Question: I have to create a data table that is ADA compliant. Which is not too hard. However when it comes to tables with layouts as the shown in the image below, I tend to worry how to go about it.
Currently, the table in the following image is not ADA compliant. The table portrays two rows of data. Each row has a table with headers enrolled, avg cum, etc. This inscribed table can have multiple rows (like a normal table).
Any ideas on how to program such a table that is ADA compliant, would be very helpful. You can help me in the form of a short snippet of code or suggesting any other simpler formats of the table other than the one in the picture.

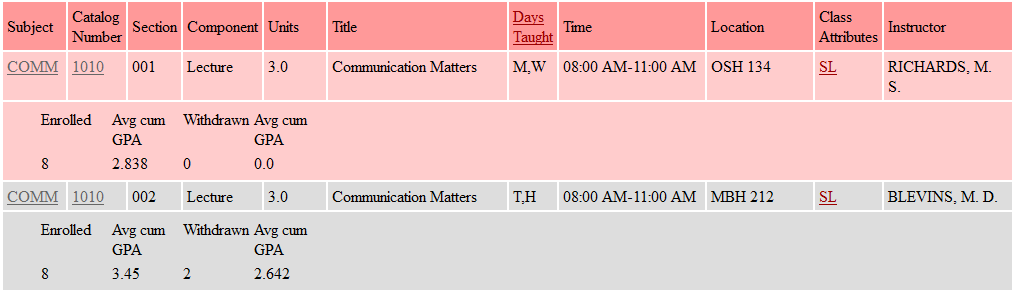
Answer: I think you can make it accessible in two ways. Let us call the main records "classes" which includes instructor and session information, and inscribed table "enrolled" data table.
1) You can make the "enrolled" data table ( with headers enrolled, avg cum, etc) as nested table complete with its own headers inside "classes" tables. Also you can potentially also use nested headers and mark up your cells with headers tags. This would be compliant but challenging for accessibility.
2) you can separate the "enrolled" tables from "classes" tables and add a column which links corresponding rows to the "classes" records.
But these changes would not impart accessibility unless you use '<thead>' and '<th>' tags.